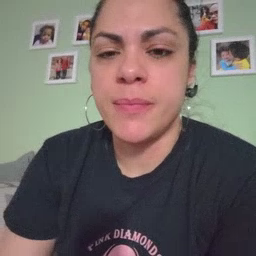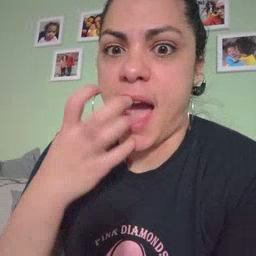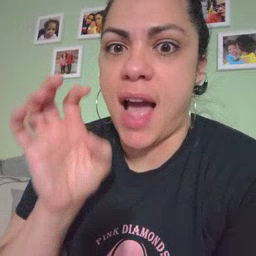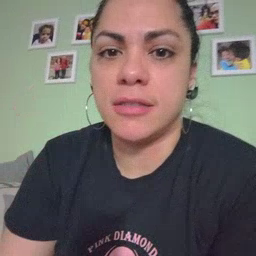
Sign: hot